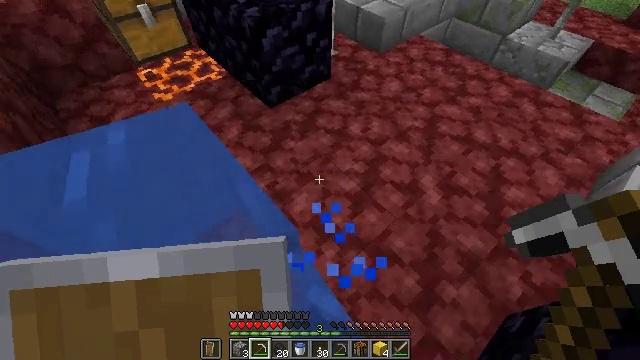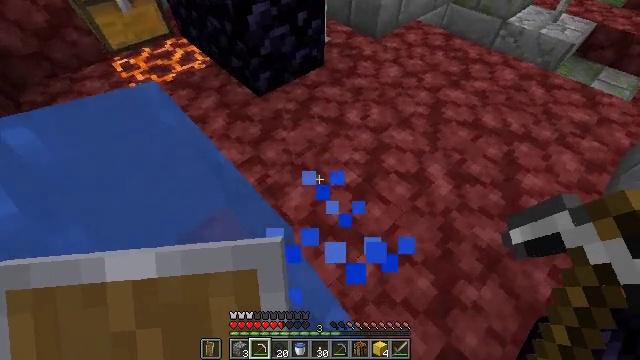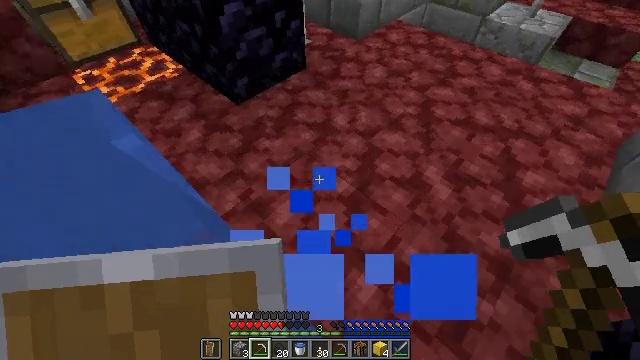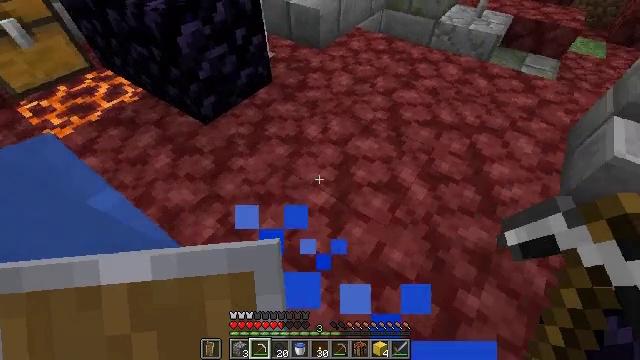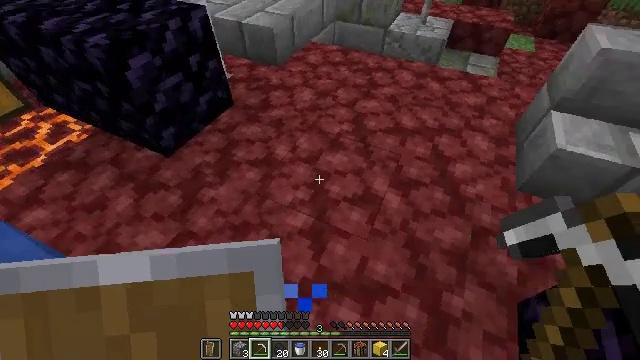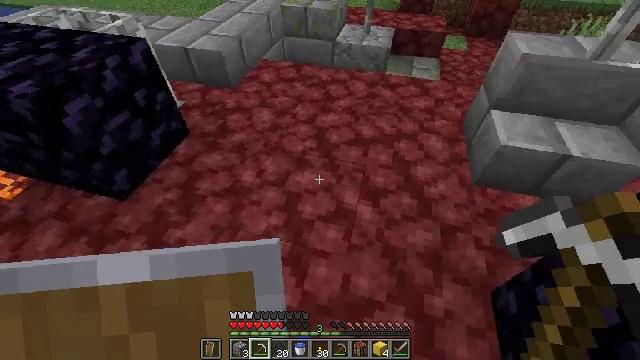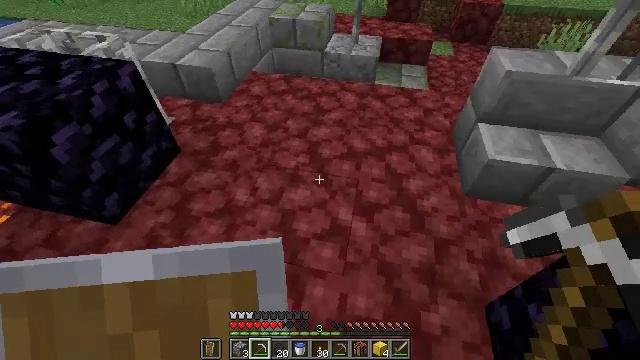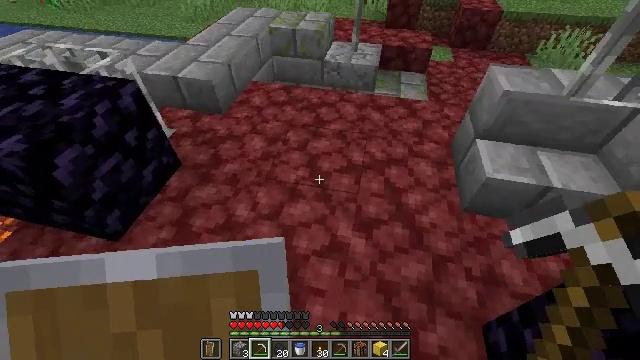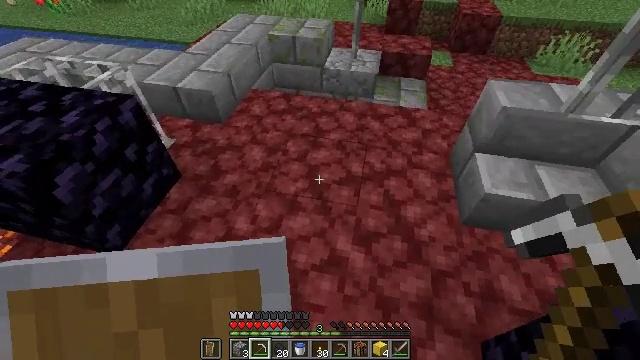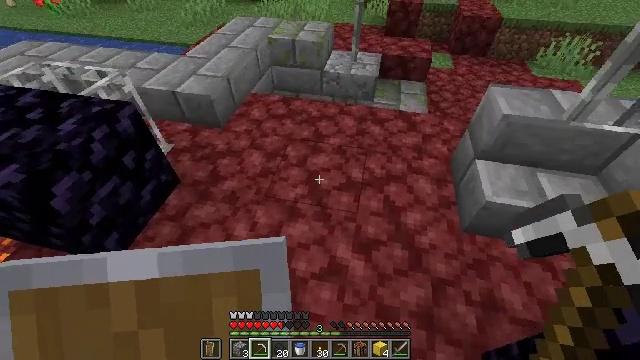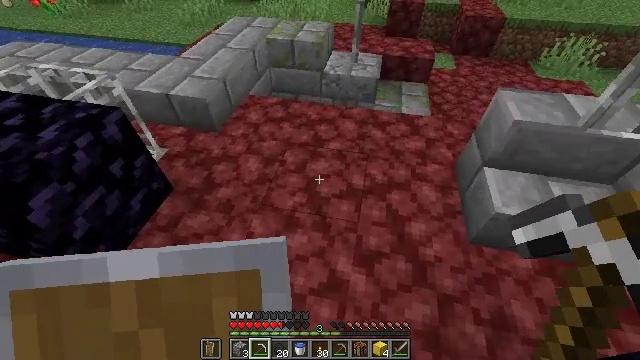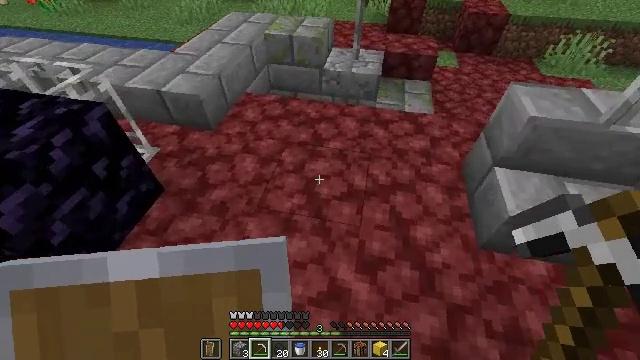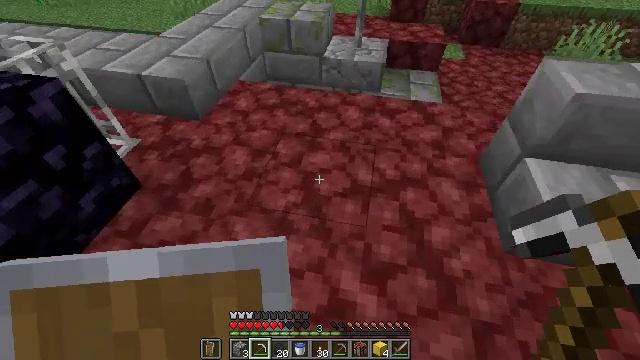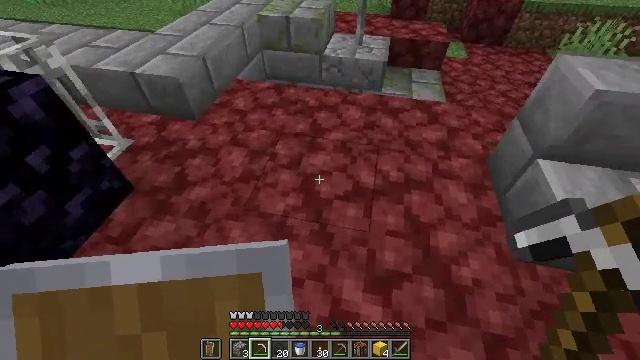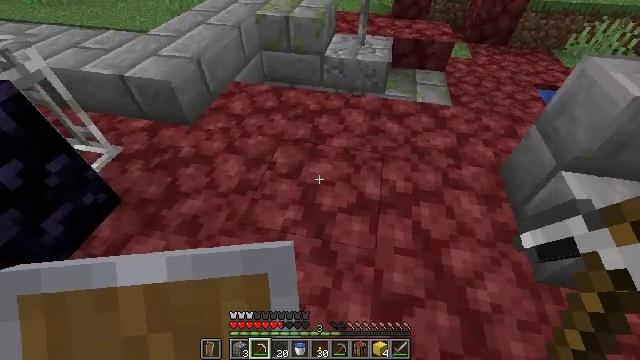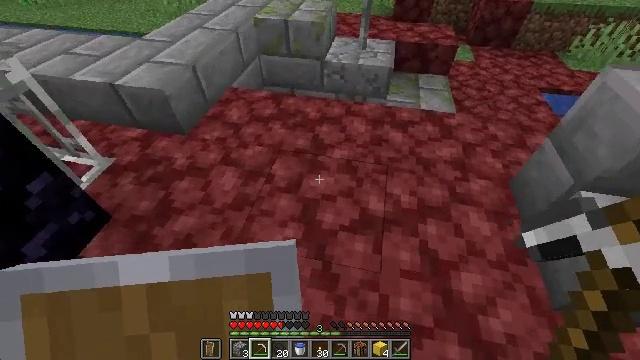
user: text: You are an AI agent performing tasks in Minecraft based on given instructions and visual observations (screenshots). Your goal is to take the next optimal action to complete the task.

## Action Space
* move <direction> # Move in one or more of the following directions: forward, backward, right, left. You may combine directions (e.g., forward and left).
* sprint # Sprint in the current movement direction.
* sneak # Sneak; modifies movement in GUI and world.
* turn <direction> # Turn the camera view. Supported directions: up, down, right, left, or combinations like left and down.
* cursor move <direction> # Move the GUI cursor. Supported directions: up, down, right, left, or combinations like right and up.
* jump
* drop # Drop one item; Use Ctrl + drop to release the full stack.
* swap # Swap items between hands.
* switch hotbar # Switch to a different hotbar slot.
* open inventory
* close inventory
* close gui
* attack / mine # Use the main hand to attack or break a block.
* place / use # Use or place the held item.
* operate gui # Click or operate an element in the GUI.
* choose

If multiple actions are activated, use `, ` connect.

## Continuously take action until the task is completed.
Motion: motion action
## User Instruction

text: Smelt gold ore into a gold ingot.
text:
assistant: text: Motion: move forward, turn right, jump
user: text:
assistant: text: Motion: move forward, turn right and up, jump
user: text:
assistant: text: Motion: move forward, turn right and up, jump
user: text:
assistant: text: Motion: move forward, turn right and up, jump
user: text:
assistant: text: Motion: move forward, turn right and up, jump
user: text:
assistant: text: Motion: move forward, turn right, jump
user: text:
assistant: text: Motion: move forward, jump
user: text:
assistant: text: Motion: move forward, jump
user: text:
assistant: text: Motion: move forward, jump
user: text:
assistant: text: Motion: move forward, jump
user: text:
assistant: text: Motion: move forward, jump
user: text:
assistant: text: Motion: move forward, jump
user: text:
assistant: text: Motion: move forward, jump
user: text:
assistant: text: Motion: move forward
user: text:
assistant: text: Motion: no_op
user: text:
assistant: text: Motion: no_op
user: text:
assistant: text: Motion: no_op
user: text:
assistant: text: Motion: no_op
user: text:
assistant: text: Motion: no_op
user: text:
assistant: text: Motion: open inventory
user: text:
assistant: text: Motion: open inventory
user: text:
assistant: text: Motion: open inventory
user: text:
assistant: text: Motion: open inventory
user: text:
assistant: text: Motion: no_op
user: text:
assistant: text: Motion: no_op
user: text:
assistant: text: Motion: turn right
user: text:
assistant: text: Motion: turn right
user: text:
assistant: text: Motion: turn right
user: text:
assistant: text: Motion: no_op
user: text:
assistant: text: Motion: turn down